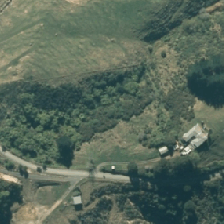
Land cover: grose_broom